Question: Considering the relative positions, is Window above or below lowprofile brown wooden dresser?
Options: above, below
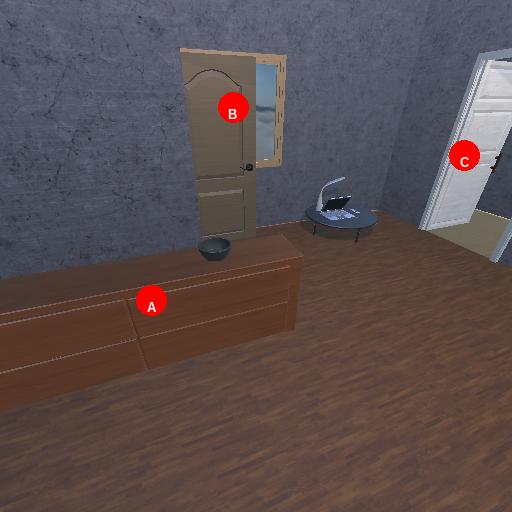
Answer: above